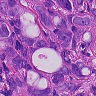
Metastatic tissue present: yes